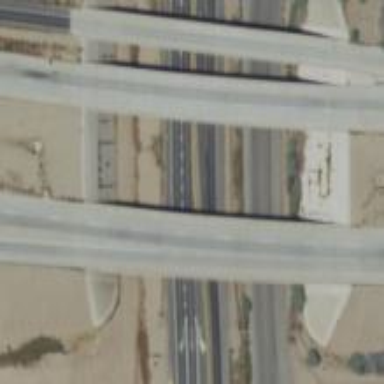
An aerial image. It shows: Trunk link highway bridge.